Question: I don't know if I asked that right. Let me try to explain a little more. First, I have WordPress installed on my site, if that means anything. Using a frontend image uploader, I want to be able to upload one image and, upon submitting, the output would be three images:
1. original photo (less than 130px in width and height)
2. original photo but rotated at 35 degrees counterclockwise
3. original photo but rotated at 45 degrees counterclockwise
I would like these three image outputs automatically called into three designated areas on the page. For example:
Gold Photo Frame #1 (top)
Blue Photo Frame #2 (middle)
Red Photo Frame #3 (bottom)
Ugh... here... I made an image to illustrate what I am hoping and needing to achieve:

Is this possible? If so will someone please tell me on how to do this or where a tutorial is on how to do this? What is this process called so I can effectively find the solution or method to doing this? Or is there already a plugin or script that is out there that will let me do this? Thanks!
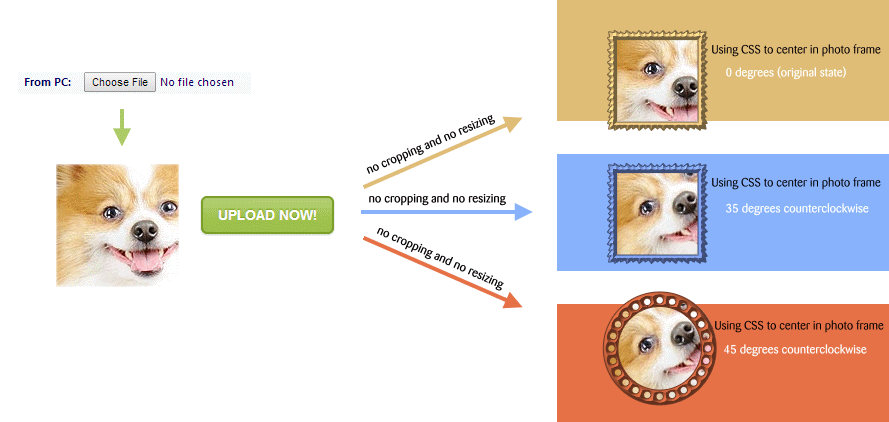
Answer: in your functions.php use the 'add_image_size' function
'''
add_theme_support( 'post-thumbnails' );
add_image_size( 'upload', 130, 130, true );
'''
then in your theme (front-end)
'''
<?php if ( has_post_thumbnail() ) {?>
<div class="gold-frame uploaded-pic"><?php the_post_thumbnail('upload'); ?></div>
<div class="blue-frame uploaded-pic"><?php the_post_thumbnail('upload'); ?></div>
<div class="red-frame uploaded-pic"><?php the_post_thumbnail('upload'); ?></div>
<?php } ?>
'''
CSS
'''
.uploaded-pic img{width:130px; height:130px;}
.blue-frame img{transform:rotate(35deg); -ms-transform:rotate(35deg); /* IE 9 */ -webkit-transform:rotate(35deg); /* Opera, Chrome, and Safari */}
.red-frame img{transform:rotate(45deg); -ms-transform:rotate(45deg); /* IE 9 */ -webkit-transform:rotate(45deg); /* Opera, Chrome, and Safari */}
'''